Question: I used <URL>. After some initial trouble I got it working and it worked almost perfectly. Except branches doesn't seem to be merged back to the trunk/master branch:

As you can see, git knows that I branched the green master to get the black branch. But it doesn't seem to know that this branch was merged back to the master at commit '73653d1'. It just looks like I abandoned that branch and independently implemented all that in one single commit in the master branch.
This isn't how a correct merge is supposed to look like, right? Is there a way to fix this? Note that this is about 50 commits back in history and besides the seemingly missing reference, the code is fine.
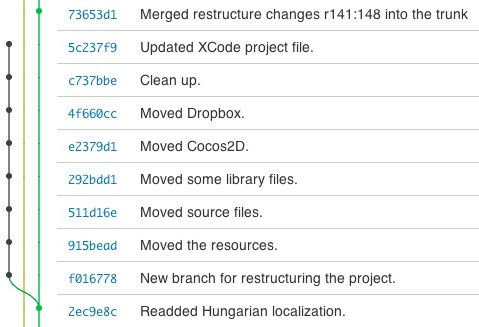
Answer: So,
r141: copied ^/trunk to ^/branches/restructure
r142: modified ^/branches/restructure
...
r148: modified ^/branches/restructure
r149: merged r142:148 from ^/branches/restructure to ^/trunk
That is, one didn't merge r141 of ^/branches/restructure into ^/trunk at r149.
As you probably know, merge commit in Git includes the whole history of every its parent. That's why SubGit checks whether all the necessary revisions were merged into a corresponding branch when it creates a merge commit.
In your case SubGit detected r141 as a gap in the history of ^/branches/restructure, that's why it didn't add this branch as a merge parent to commit '73653d1'.
One may argue:
> r141 didn't introduce any file or directory modifications, so why SubGit needs including this revision into svn:mergeinfo?
Well, in common case, a single SVN revision may create a branch modify any file in it. That's why SubGit still checks every revision in history of the branch.
However, SubGit may be a bit smarter and check whether revision that creates a branch modifies any file in it, so for your case SubGit would create a merge commit automatically. We may implement that in future; here's <URL> for that at our tracker.
How to fix the history in Git?
As Subversion doesn't allow any modifications in existing history, you have to create a new revision which adds missing r141 into svn:mergeinfo property of ^/trunk. Consider do the following for that:
'''
$ svn switch ^/trunk .
$ svn merge --record-only ^/branches/restructure@148 .
$ svn commit -m 'Merged r141 of restructure changes into the trunk'
'''
If you keep Subversion and Git repositories synchronized, SubGit should automatically translate this revision into merge commit. Otherwise you can translate the history from scratch or just install SubGit once again into the same SVN repository.
UPDATE:
How to fix history in Git repository if you don't need SVN sync anymore?
You can rewrite the part of Git history starting from '73653d1' commit with the following command:
'''
git filter-branch --parent-filter 'test $GIT_COMMIT = 73653d1 && echo "-p 2ec9e8c -p 5c237f9" || cat' master
'''
NB: Put full commit IDs instead of abbreviated '73653d1', '2ec9e8c' and '5c237f9'.
This command should add '5c237f9' commit as a merge parent to '73653d1' commit.
Hope that helps.